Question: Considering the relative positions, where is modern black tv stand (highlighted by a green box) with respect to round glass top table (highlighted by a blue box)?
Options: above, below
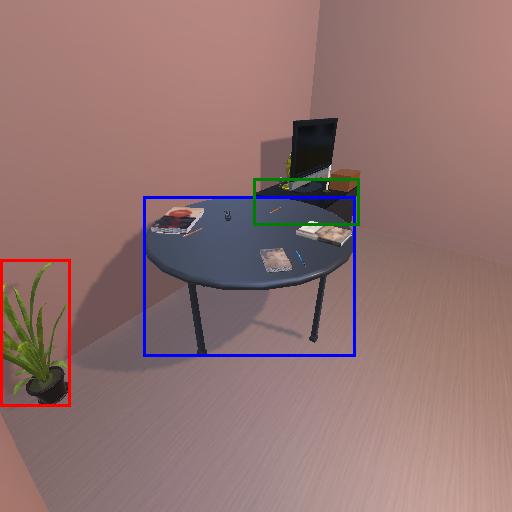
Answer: above